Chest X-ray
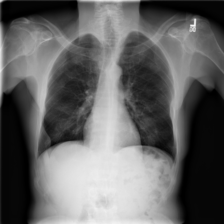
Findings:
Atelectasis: negative
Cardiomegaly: negative
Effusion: negative
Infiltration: negative
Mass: negative
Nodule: negative
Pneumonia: negative
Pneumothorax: negative
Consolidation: negative
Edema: negative
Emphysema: negative
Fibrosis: negative
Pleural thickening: positive
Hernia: negative